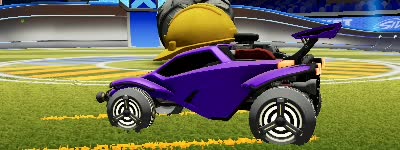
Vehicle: octane